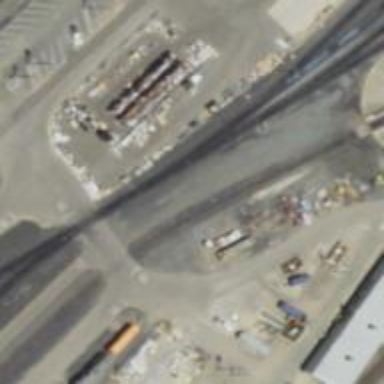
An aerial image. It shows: Abandoned railway yard.